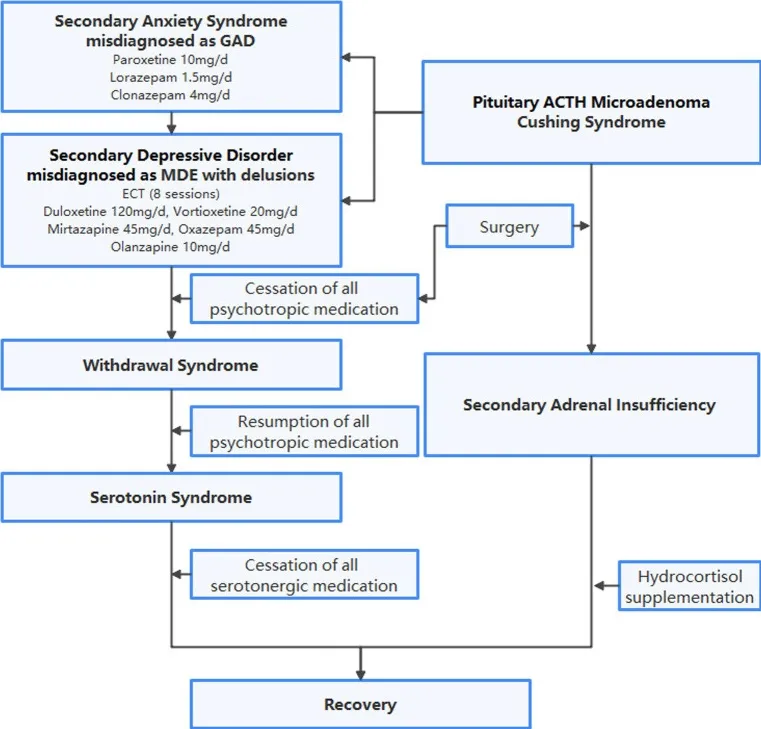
Flowchart of diagnoses and treatment. GAD, generalized anxiety disorder; MDE, major depressive episode; ECT, electroconvulsive therapy; ACTH, adrenocorticotropic hormone.
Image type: chart (chart)